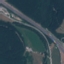
Label: Highway